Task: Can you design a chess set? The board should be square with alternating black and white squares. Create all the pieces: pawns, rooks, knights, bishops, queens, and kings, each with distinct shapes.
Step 1088:
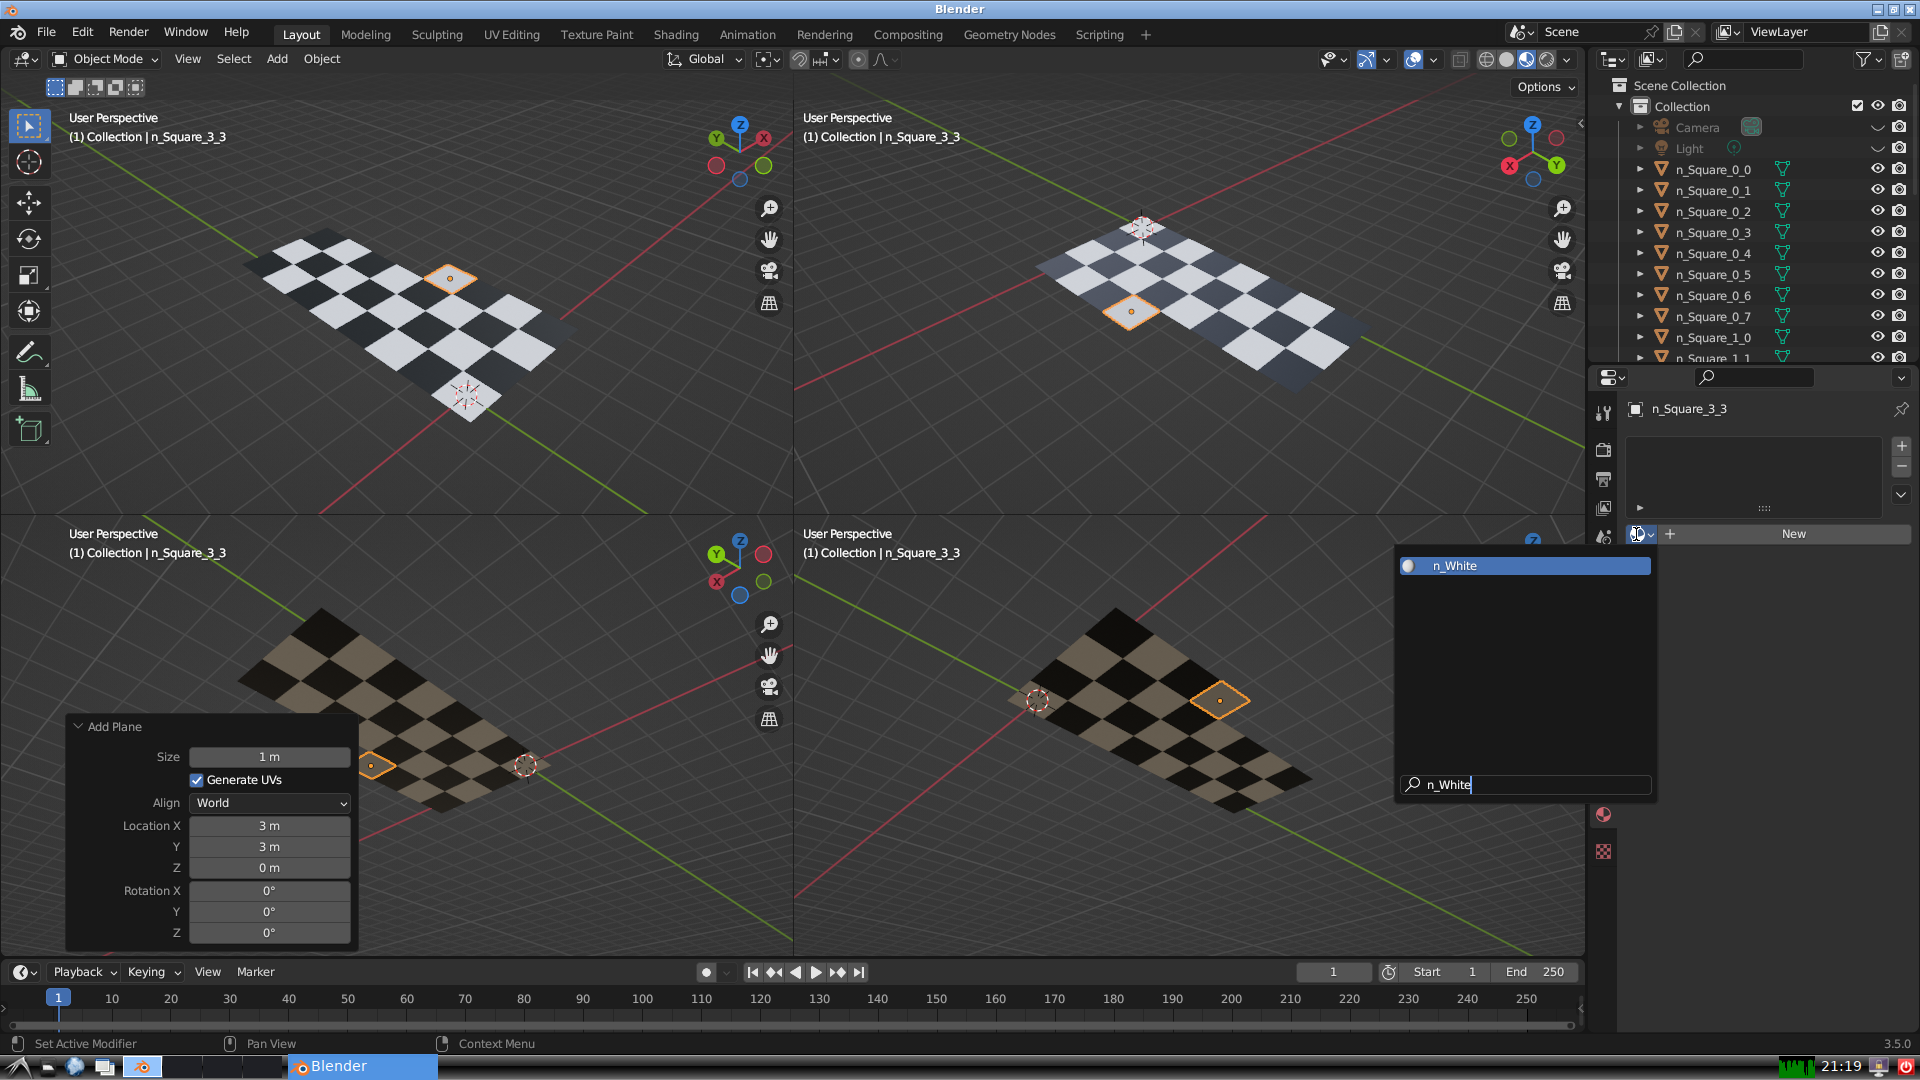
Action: {"key_press": ['Return']}